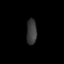
Tissue: lung
Cell type: Endothelial cells
Senescence score: 0.2209
Nuclear area (px): 256
Mean DAPI intensity: 57.527